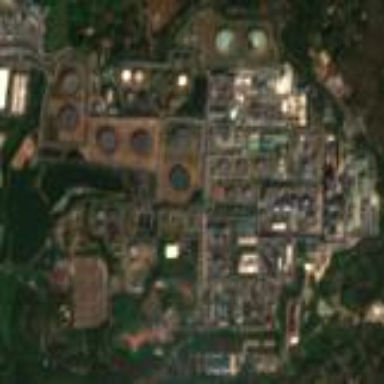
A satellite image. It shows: Industrial area with refinery.